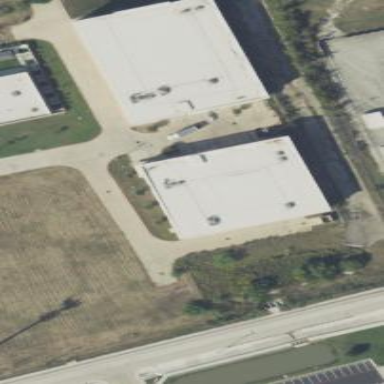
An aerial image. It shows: Storage rental shop located in building.